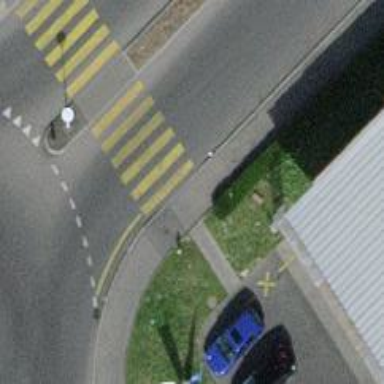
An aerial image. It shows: Zebra crossing for pedestrians.